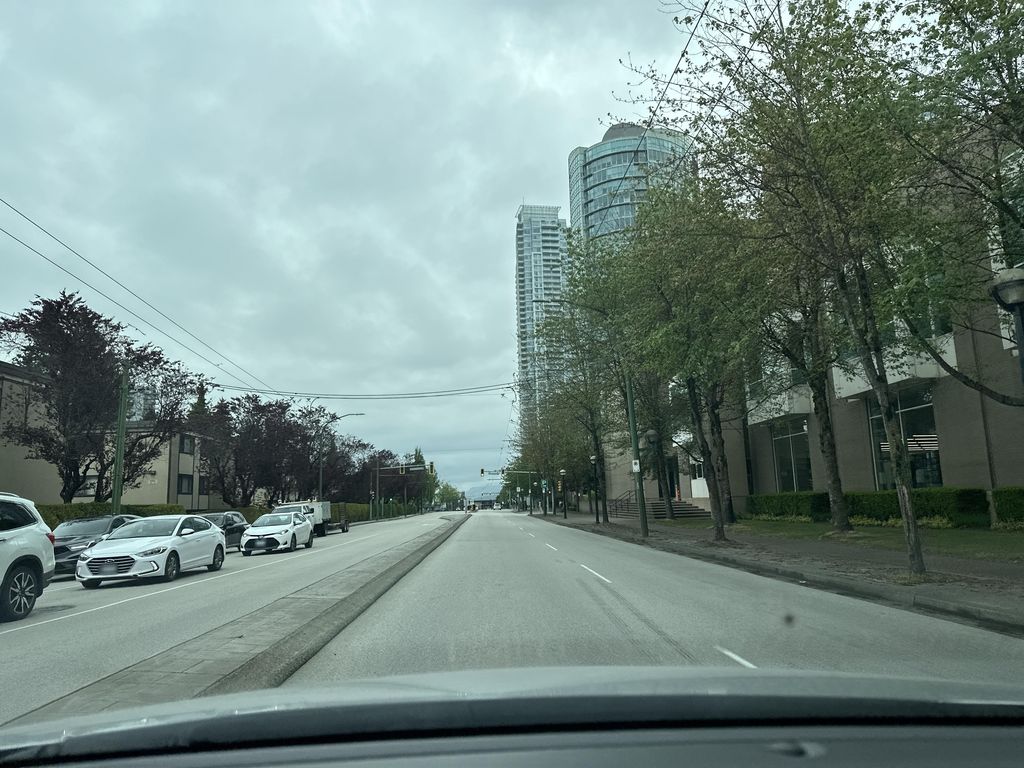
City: vancouver